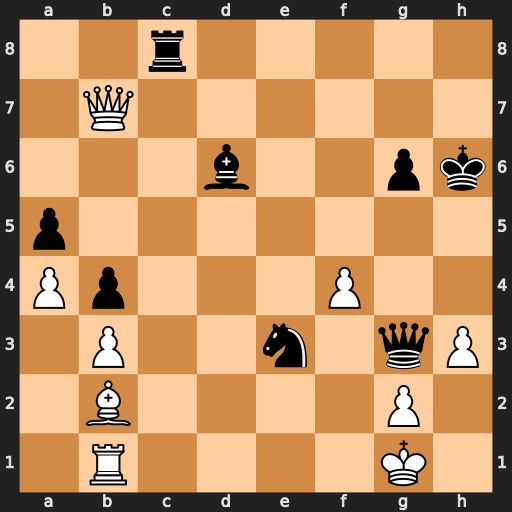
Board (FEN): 2r5/1Q6/3b2pk/p7/Pp3P2/1P2n1qP/1B4P1/1R4K1
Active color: w
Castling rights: -
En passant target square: -
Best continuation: Qg7+ Kh5 Qh7#